九年级 · 解析几何
已知二次函数 $y=a x^{2}+b x+c$ 的图象如图所示，下列说法错误的是（）

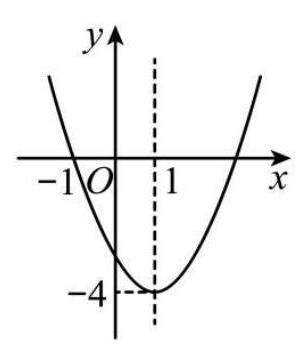
A. 图象关于直线 $x=1$ 对称
B. 函数 $y=a x^{2}+b x+c$ 的最小值是 -4
C. 当 $-1 \leq x \leq 3$ 时, $y \geq 0$
D. 当 $x<1$ 时, $y$ 随 $x$ 的增大而减小

答案: C
解析: 本题考查了二次函数的图象及性质, 根据函数图象, 结合二次函数的性质逐一判断即可求解, 从图象中获取信息, 掌握二次函数的图象及性质是解题的关键.

【详解】解： A、由图得: 图象关于直线 $x=1$ 对称, 则正确, 故不符合题意;

B、由图得: 函数 $y=a x^{2}+b x+c$ 的最小值是 -4 , 则正确, 故不符合题意;

C、由图得: 对称轴为直线 $x=1$, 抛物线的一个交点为: $(-1,0)$, 则抛物线与 $x$ 轴的另一交点为: $(3,0)$,

$\therefore$ 当 $-1 \leq x \leq 3$ 时, $y \leq 0$, 则错误, 故符合题意;

D、由图得: 对称轴为直线 $x=1$,

$\therefore$ 当 $x<1$ 时, $y$ 随 $x$ 的增大而减小,则正确, 故不符合题意;

故选 C.